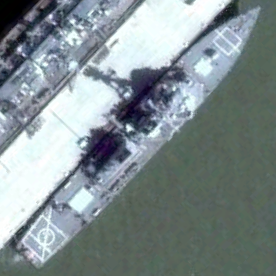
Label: destroyer